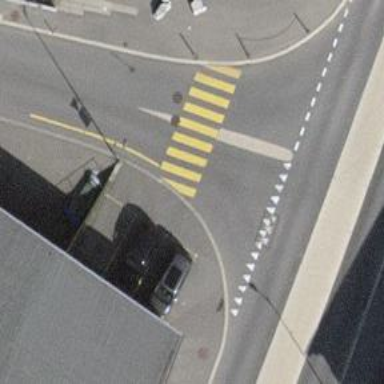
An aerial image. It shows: Kerb serving as barrier.